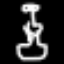
Label: angel